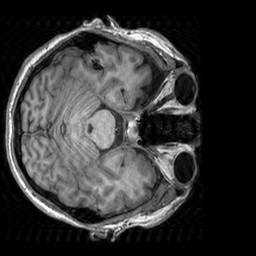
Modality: T1w
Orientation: axial
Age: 23
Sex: male
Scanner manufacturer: siemens
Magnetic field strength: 3 T
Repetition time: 2.3 s
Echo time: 0.00303 s